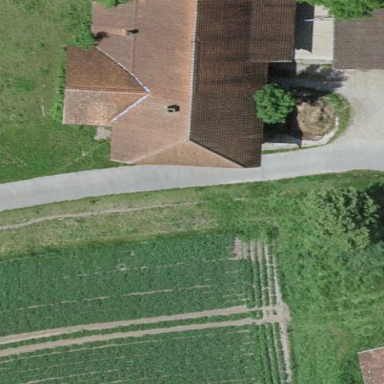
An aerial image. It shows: Farmyard area.